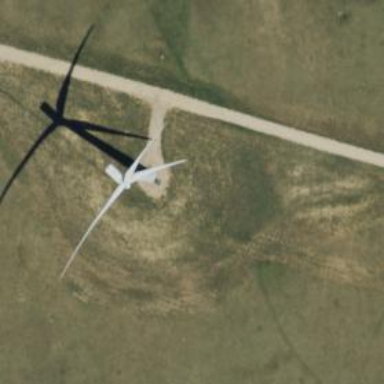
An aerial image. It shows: Wind generator using wind turbines of horizontal axis.